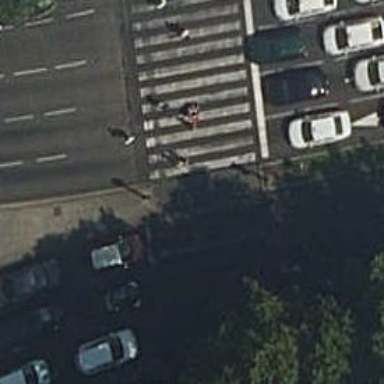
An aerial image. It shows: Kerb barrier.